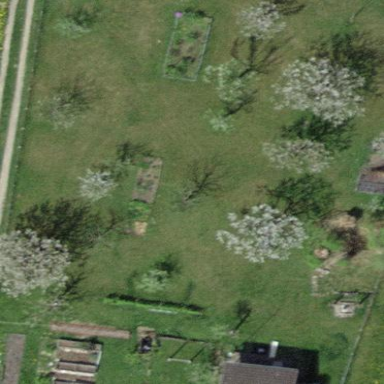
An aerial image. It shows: Garden that is leisure land.